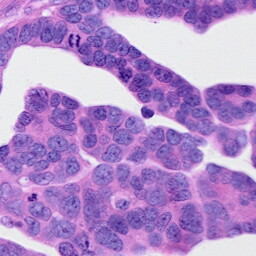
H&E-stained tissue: Ovarian